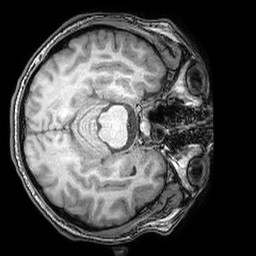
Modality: T1w
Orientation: axial
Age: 23
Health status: ill
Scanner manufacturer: philips
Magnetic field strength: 3 T
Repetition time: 0.007 s
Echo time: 0.003501 s